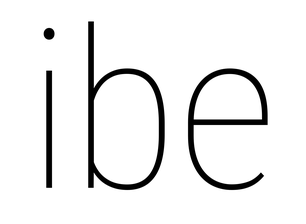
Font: Roboto_Condensed_Thin